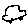
Label: car